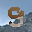
Label: 9